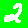
Digit: 2